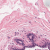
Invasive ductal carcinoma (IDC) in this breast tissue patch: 0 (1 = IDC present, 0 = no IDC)